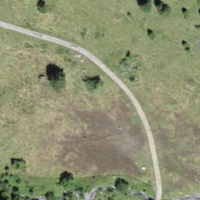
EUNIS habitat code: 24
Species observed at this site:
Plantago media
Rumex alpinus
Myrrhis odorata
Matricaria discoidea